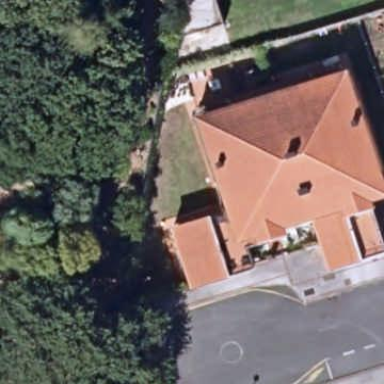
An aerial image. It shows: Simple house.